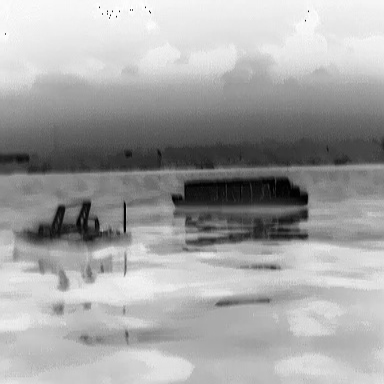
There are two objects shown in the infrared image, including a canoe, and a fishing_boat.